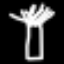
Label: palm tree